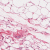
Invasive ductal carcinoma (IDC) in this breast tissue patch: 0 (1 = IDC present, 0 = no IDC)